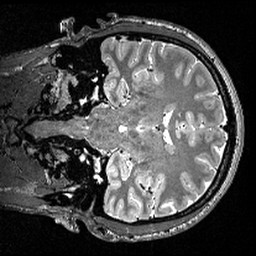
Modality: T2w
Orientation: coronal
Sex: male
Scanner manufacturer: siemens
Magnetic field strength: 3 T
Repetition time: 3 s
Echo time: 0.418 s